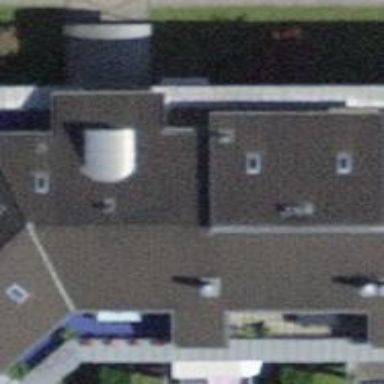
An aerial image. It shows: View of apartment building.